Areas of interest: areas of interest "Xilingol Horseracing Track"
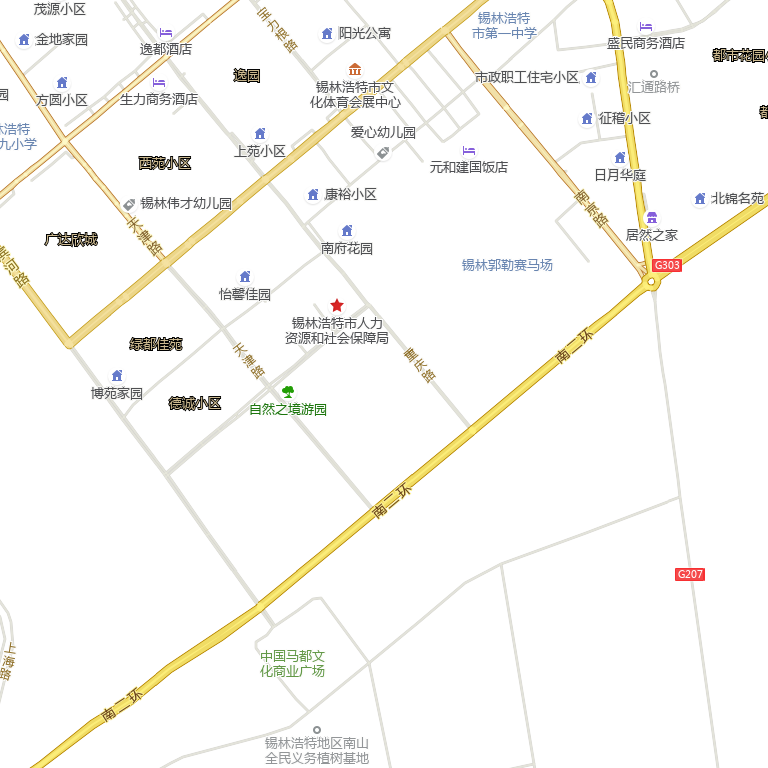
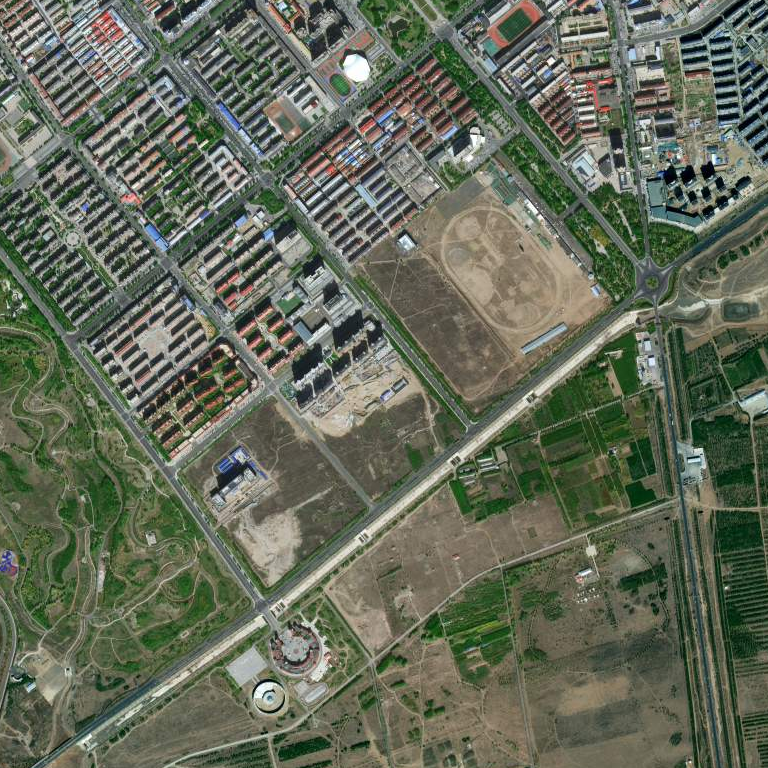